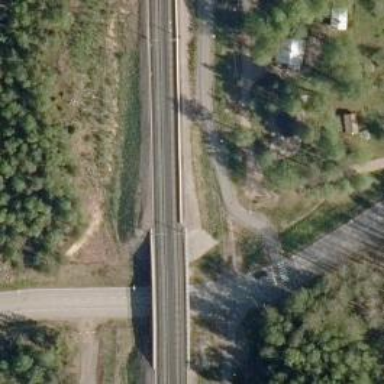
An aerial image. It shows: Bridge used by trains with continuous electrified contact lines.